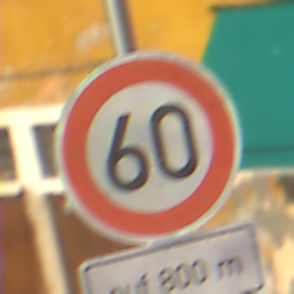
Verkehrszeichen: Geschwindigkeit60
Zusatzzeichen unten: LaengeEinerStrecke5
Umgebung: Outdoor, Urban
Tageszeit: MorningAfternoon
Wetter: Clear
Licht: Natural
Jahreszeit: NotSpecified
Kontrast: HighContrast